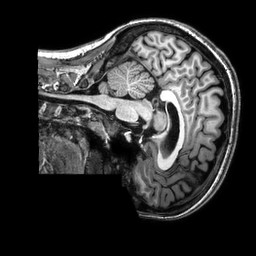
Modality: T1w
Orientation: sagittal
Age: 26
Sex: female
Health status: healthy
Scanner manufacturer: philips
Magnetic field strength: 3 T
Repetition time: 0.009 s
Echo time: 0.003996 s